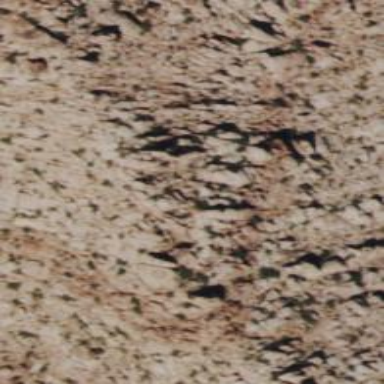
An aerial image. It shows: Natural cliff.